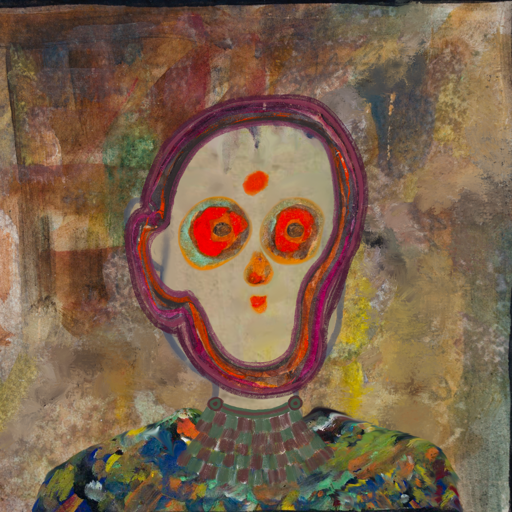
Background: Mosgoul, Head And Neck Front: Hill_Girl, Face Front: Sisters, Bust: An_Impression, Hair Front: Hypocrite, Head Accessory: Blank, Second Necklace: After_Raid, Necklace: Blank, Baby: Blank